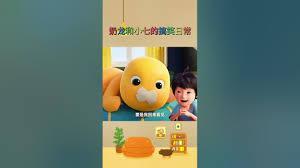
Label: nailong